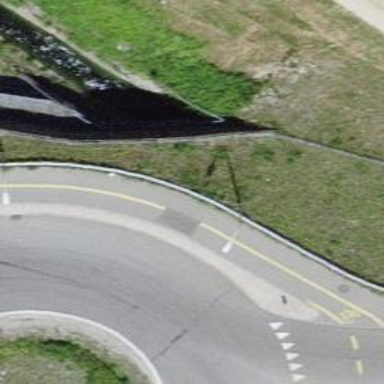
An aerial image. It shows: Guard rail as barrier.